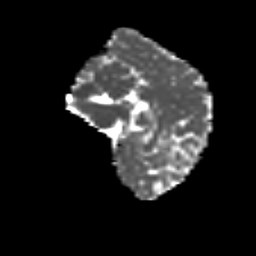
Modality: MD
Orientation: sagittal
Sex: female
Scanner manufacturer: siemens
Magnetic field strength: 3 T
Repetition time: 5 s
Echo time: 0.071 s